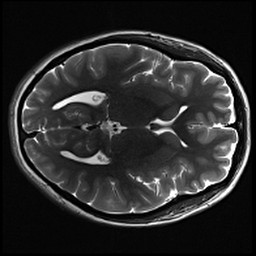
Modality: inplaneT2
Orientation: axial